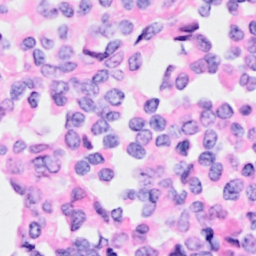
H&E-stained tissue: Breast